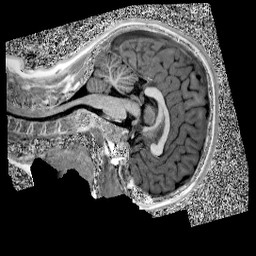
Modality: UNIT1
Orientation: sagittal
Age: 10
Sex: female
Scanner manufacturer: siemens
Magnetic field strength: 3 T
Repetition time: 4 s
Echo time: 0.00303 s